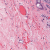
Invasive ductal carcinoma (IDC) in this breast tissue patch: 0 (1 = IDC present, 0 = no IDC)